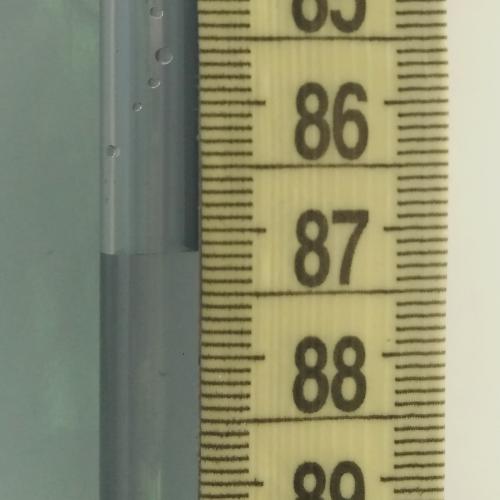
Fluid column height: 87.2 cm